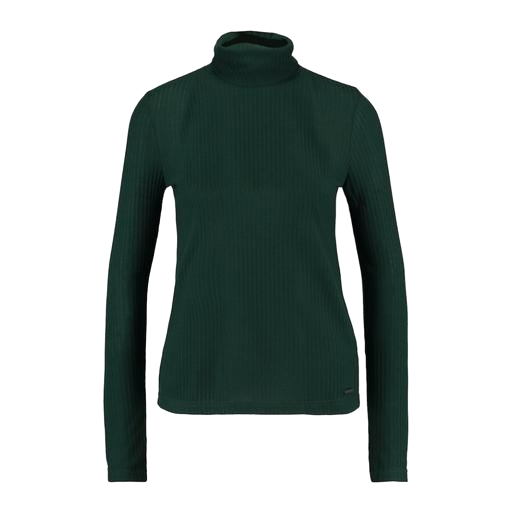
green polo-neck top, turtle neck style, green plus size mock-neck top only macy, white background